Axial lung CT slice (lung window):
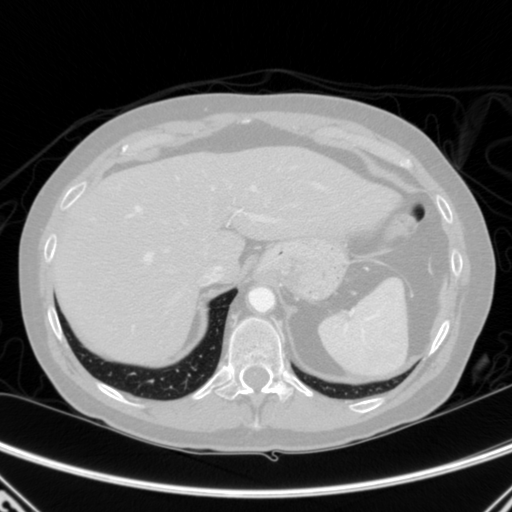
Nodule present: no